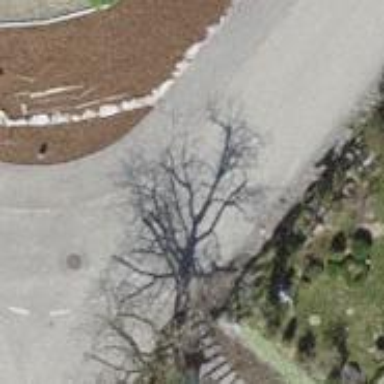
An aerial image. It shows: Smoothly paved residential road.